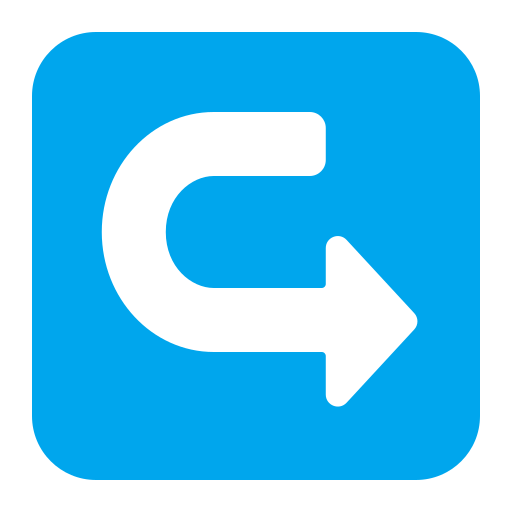
left arrow curving right flat